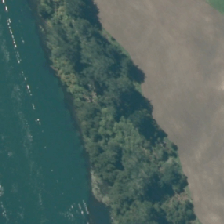
Land cover: indigenous_forest